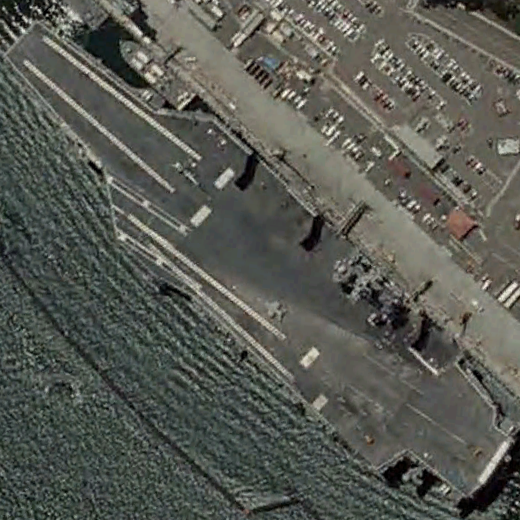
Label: aircraft_carrier